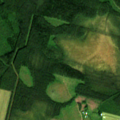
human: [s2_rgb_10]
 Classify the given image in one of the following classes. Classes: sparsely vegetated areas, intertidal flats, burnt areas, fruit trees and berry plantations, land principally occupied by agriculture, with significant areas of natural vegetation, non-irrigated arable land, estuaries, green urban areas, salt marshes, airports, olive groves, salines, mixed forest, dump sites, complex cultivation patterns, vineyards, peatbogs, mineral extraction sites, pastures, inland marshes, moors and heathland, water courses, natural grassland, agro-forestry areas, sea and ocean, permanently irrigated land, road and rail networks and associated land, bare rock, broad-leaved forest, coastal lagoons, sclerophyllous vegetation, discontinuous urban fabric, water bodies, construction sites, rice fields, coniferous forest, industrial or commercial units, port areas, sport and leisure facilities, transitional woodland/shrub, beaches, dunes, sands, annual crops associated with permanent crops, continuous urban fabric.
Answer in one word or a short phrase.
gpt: coniferous forest, mixed forest, transitional woodland/shrub